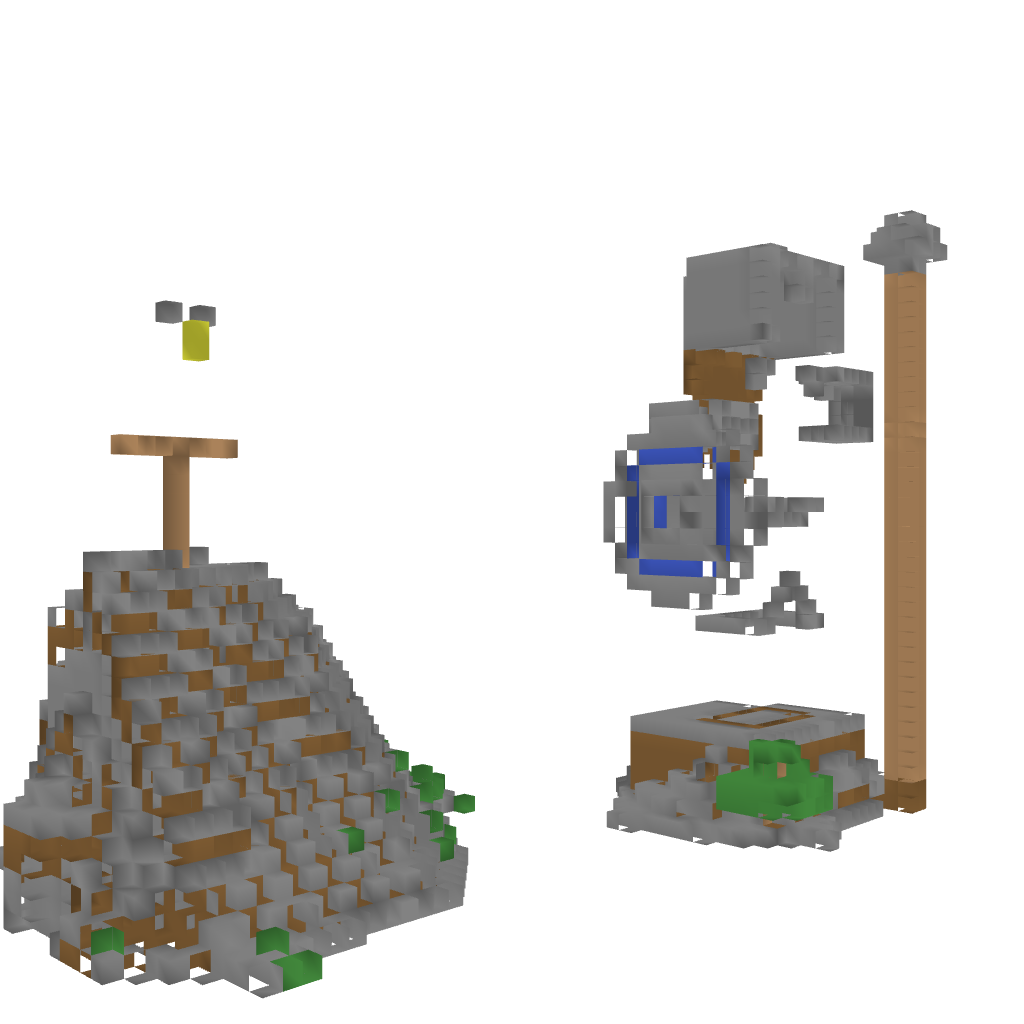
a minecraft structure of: Statue of Athena bad low quality